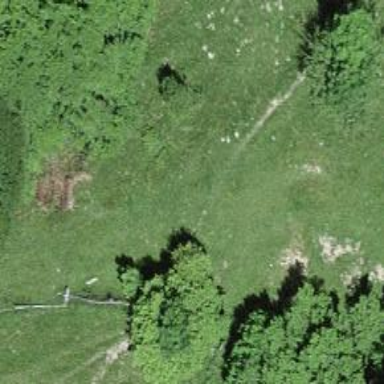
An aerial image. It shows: Path.